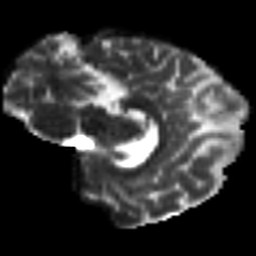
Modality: T2w
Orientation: sagittal
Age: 40
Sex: female
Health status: healthy
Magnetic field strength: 3 T
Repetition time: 9 s
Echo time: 0.093 s